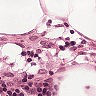
Metastatic tissue present: no